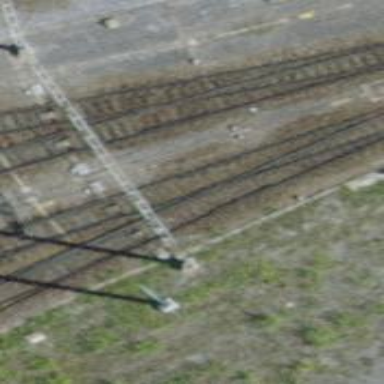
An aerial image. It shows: Railway switch.